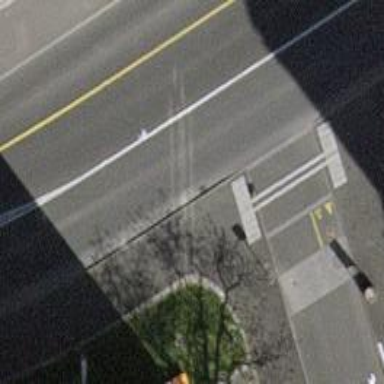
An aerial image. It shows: Kerb barrier.